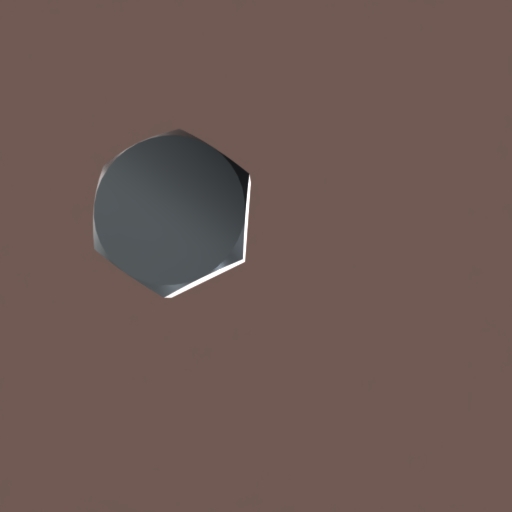
Label: bolt